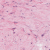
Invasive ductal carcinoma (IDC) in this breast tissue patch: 0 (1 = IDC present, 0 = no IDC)